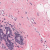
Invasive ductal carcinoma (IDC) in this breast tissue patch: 0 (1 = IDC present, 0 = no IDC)